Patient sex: F
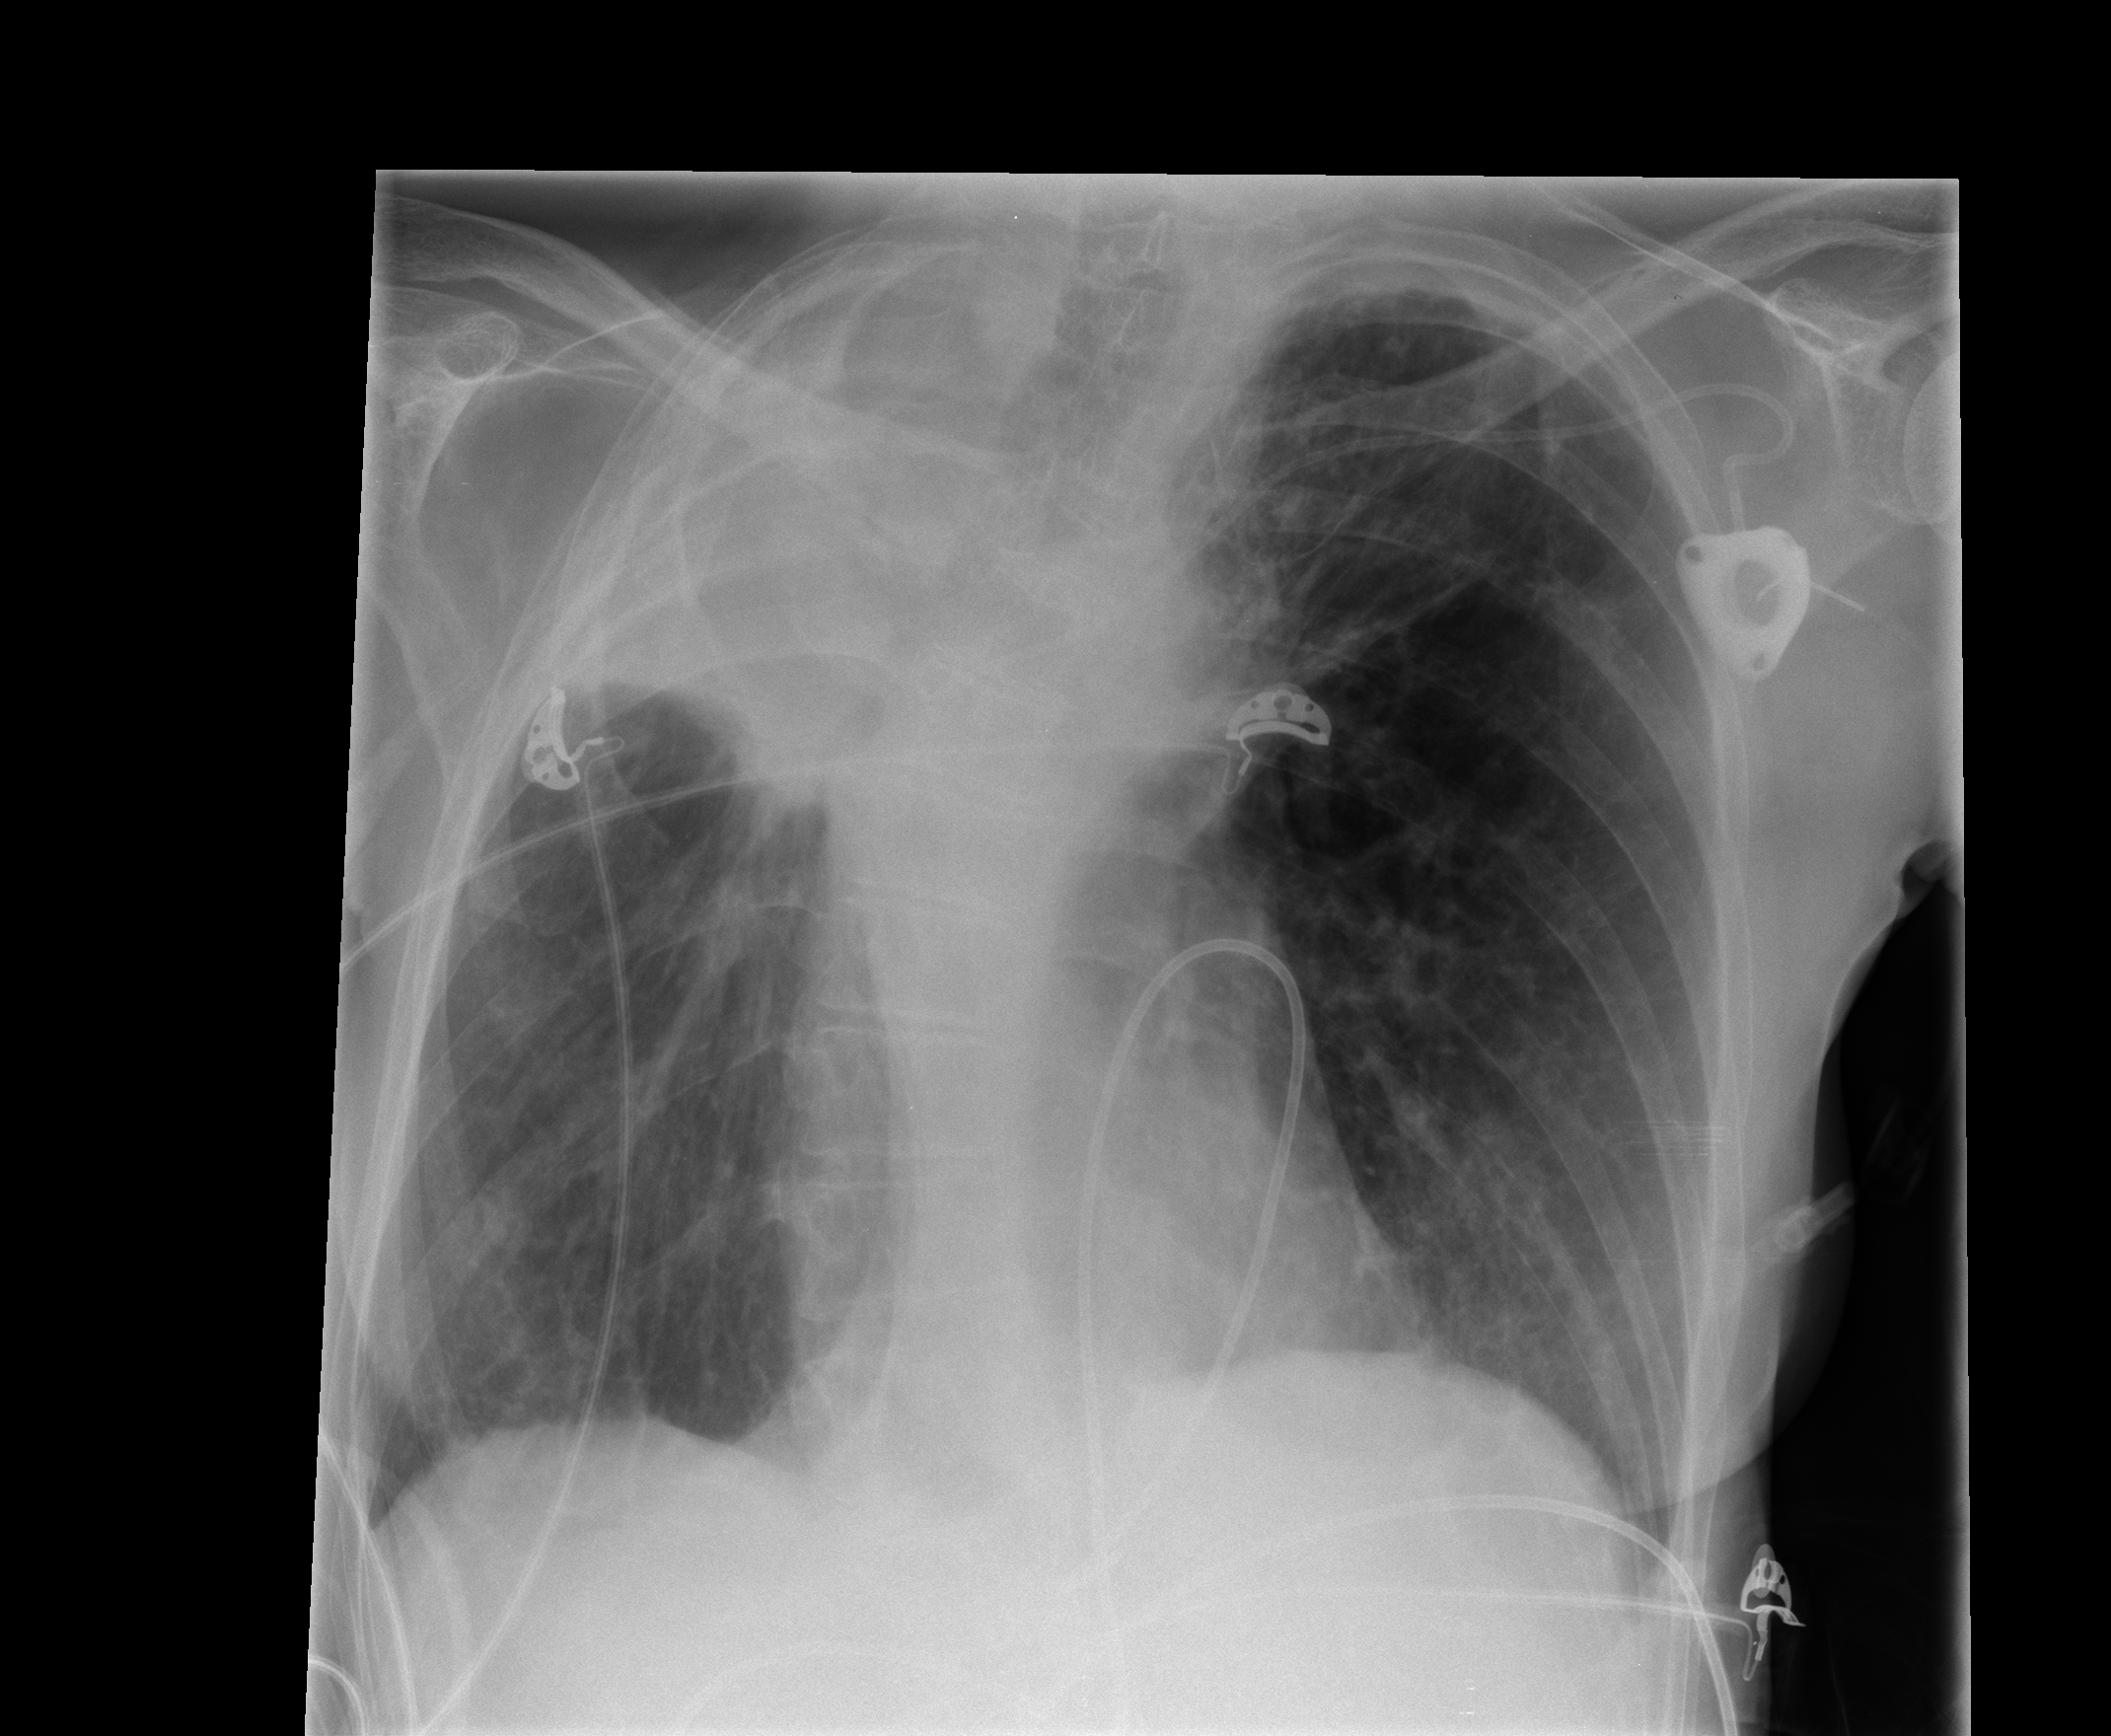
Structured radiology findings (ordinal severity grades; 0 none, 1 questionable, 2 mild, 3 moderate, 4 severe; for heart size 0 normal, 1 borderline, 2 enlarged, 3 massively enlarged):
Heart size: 0
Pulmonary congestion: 0
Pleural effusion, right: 0
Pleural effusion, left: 0
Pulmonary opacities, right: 0
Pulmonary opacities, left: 0
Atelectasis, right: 2
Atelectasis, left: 0